Field crop: maize
Growth stage: 1
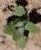
Species: chenopodium